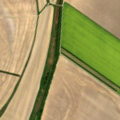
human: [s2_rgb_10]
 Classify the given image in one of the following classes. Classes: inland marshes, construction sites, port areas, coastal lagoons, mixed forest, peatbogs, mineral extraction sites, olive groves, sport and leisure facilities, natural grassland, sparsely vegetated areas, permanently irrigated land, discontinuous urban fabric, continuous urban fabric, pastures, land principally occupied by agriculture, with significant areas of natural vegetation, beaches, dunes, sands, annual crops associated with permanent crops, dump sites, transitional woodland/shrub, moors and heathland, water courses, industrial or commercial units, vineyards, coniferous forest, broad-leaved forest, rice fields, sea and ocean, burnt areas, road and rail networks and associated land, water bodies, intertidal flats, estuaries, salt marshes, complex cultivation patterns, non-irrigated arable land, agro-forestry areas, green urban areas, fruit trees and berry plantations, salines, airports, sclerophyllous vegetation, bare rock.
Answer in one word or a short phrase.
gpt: non-irrigated arable land